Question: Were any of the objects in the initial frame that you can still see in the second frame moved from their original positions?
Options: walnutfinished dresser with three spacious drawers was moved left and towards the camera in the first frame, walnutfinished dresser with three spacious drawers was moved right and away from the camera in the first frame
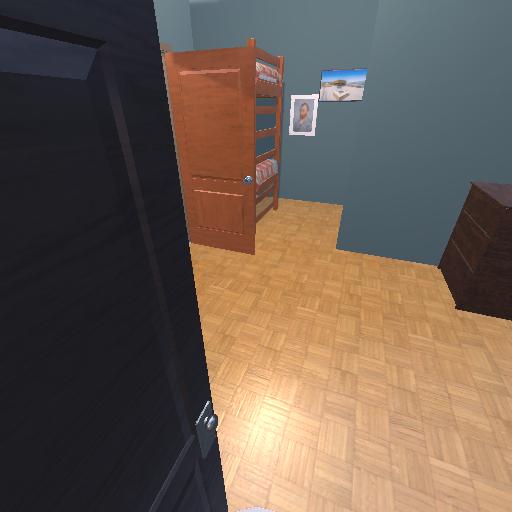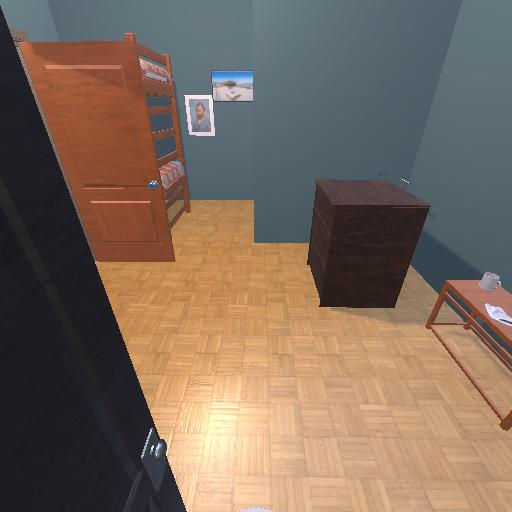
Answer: walnutfinished dresser with three spacious drawers was moved left and towards the camera in the first frame